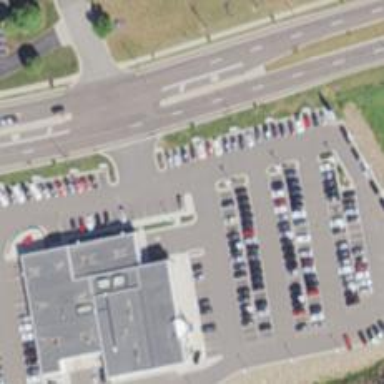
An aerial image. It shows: Building housing car shop.